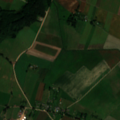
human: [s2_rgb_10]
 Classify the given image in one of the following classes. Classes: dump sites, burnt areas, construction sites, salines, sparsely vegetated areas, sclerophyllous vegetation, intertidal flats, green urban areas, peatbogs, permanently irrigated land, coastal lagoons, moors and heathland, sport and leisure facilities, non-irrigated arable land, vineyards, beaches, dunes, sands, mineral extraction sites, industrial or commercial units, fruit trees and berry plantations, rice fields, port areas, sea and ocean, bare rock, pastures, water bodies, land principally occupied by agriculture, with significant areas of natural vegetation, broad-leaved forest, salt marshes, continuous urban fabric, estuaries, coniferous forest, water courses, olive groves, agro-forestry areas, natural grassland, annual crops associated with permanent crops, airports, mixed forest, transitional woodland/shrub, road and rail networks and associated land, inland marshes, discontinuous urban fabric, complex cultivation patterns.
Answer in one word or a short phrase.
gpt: non-irrigated arable land, pastures, complex cultivation patterns, broad-leaved forest